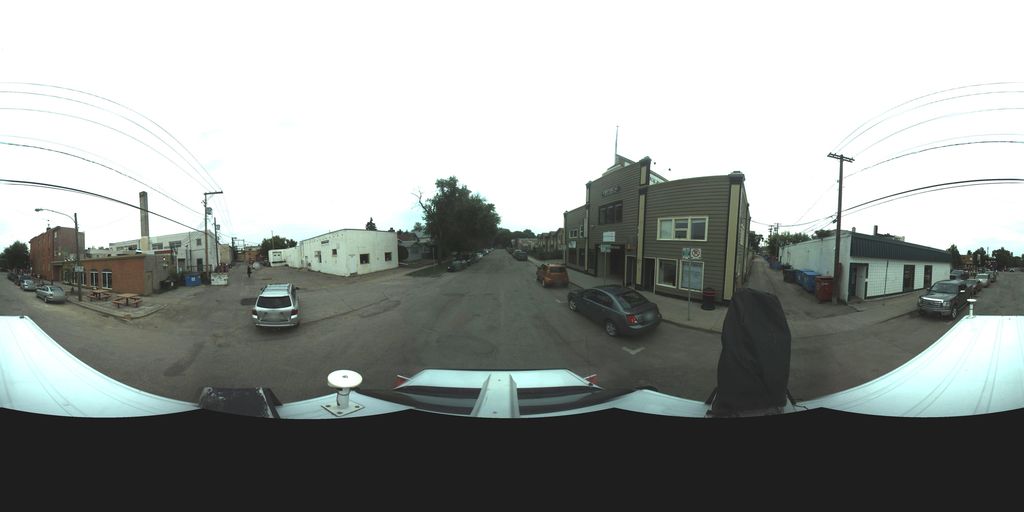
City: saskatoon